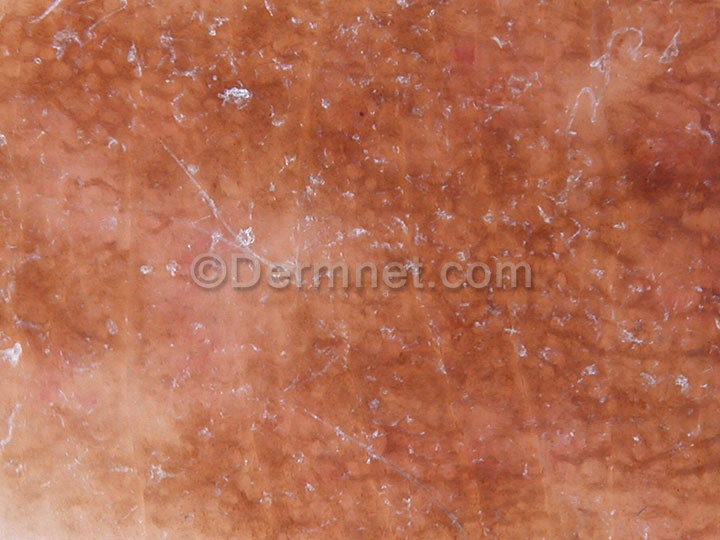
Disease: Melanoma Skin Cancer Nevi and Moles